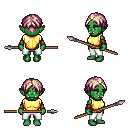
a pixel art fantasy rpg character, female body template, orc, green skin, gold chest armor, white pants, white blonde parted hairstyle, leather bracers, spear, four views (front, back, left, right), 2x2 character sprite sheet, small pixel art, hard edges, no anti-aliasing